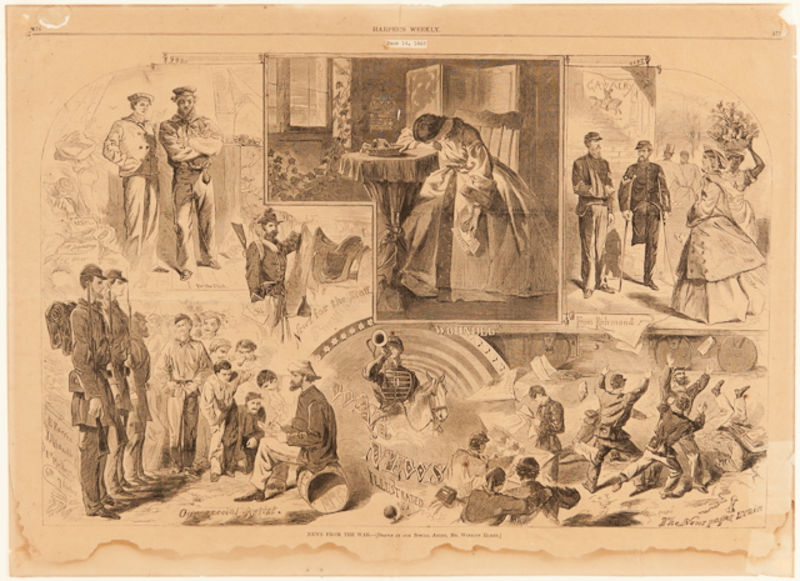
Titel: News from the War
Künstler: Winslow Homer
Standort: Amherst (Massachusetts, USA)
Institution: Mead Art Museum, Amherst College
Schlagwörter: kampf, mann, menschen, sitzen, blumen, fenster, frau, kleid, kleider, männer, schwarz, tisch, weiss, zeichnung, leute, stehen, kinder, pferd, stock, papier, grafik, amerika, krieg, men, military, soldaten, soldier, soldiers, women, dress, group, old, woman, trennung, print, uniform, soldat, brief, man, america, drawing, paper, postkarte, black and white, army, gefallen, sailors, geschichten, verzweifelt, newspaper, heimkehr, rückkehr, pencil, war, american, horse, krücken, bildergeschichte, erzählen, plate, jubeln, collage, trumpet, civil war, versehrte, gun, invalid, backpack, amputee, magazine, cavalry, groups, harper's weekly, 1860, housewife, baird, veteran, alltagssituationen, bugl, bugle, bugler, oppressive